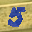
Label: 5